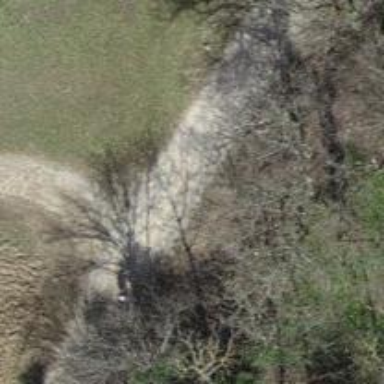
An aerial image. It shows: Gravel track with grade 2 quality.